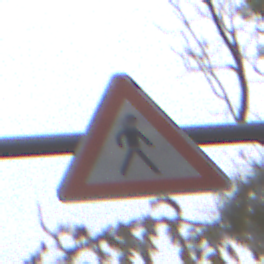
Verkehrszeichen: FussgaengerLinks
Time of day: Midday
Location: Outdoor (Nature)
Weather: Overcast
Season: Autumn
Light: Natural